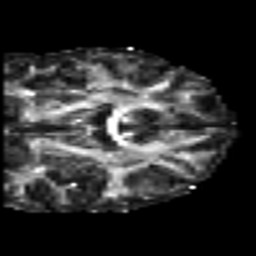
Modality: FA
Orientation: coronal
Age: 26
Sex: female
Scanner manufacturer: siemens
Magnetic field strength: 3 T
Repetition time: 7 s
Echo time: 0.0926 s